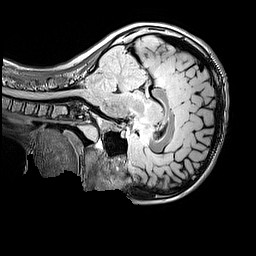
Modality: FLAIR
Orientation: sagittal
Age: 10
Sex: female
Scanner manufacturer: siemens
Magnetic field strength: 3 T
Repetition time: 5 s
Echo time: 0.388 s